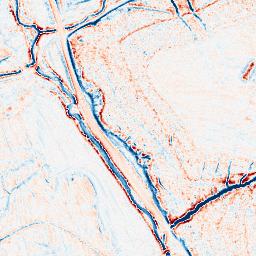
Category: classical
Decomposition family: gaussian_anisotropic
Decomposition parameters: sigma_x: 2
sigma_y: 2
Upsampling method: sinc_hamming
Upsampling parameters: scale: 4
kernel_size: 16
Upsampling scale: 4